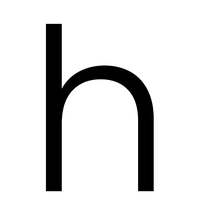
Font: Poppins-Light